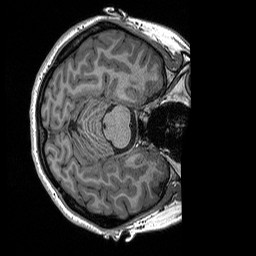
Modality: T1w
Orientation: axial
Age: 18
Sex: female